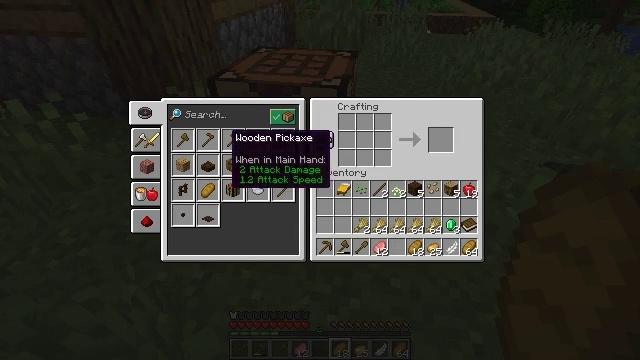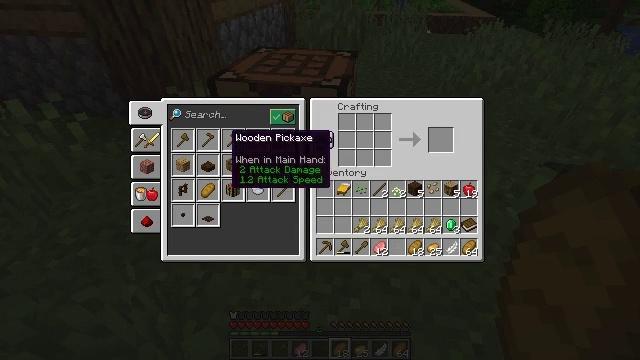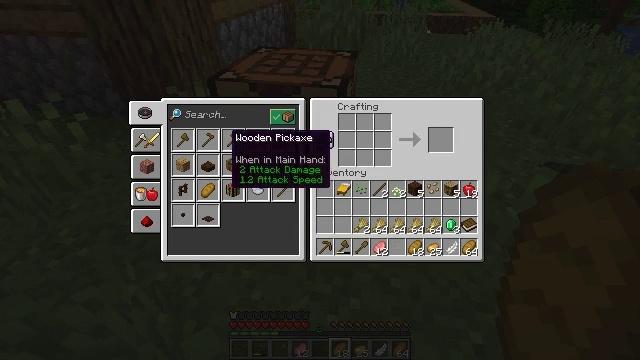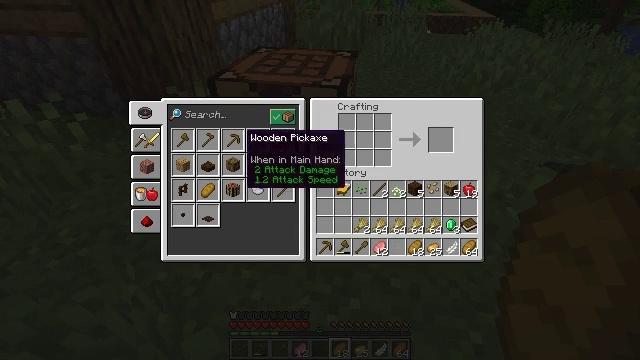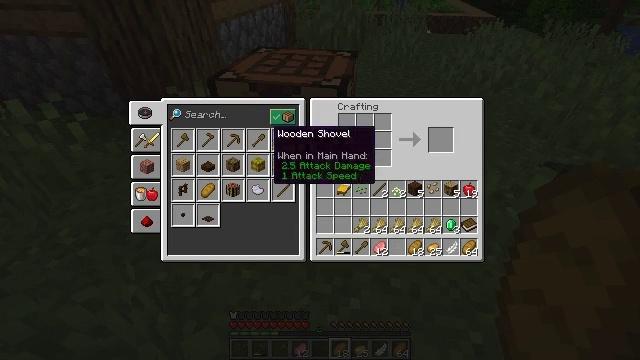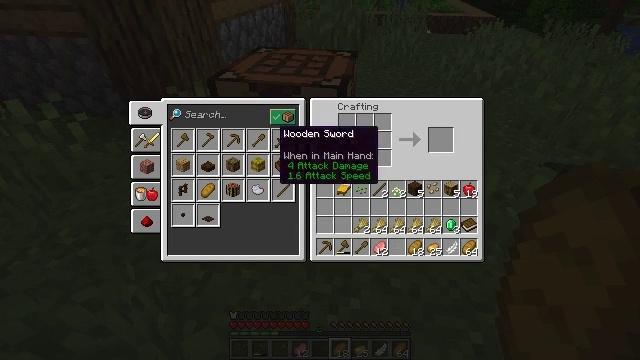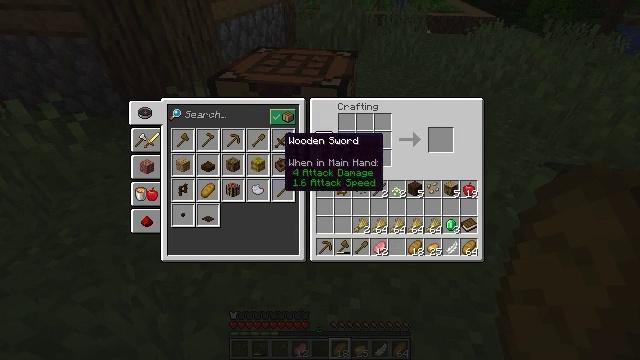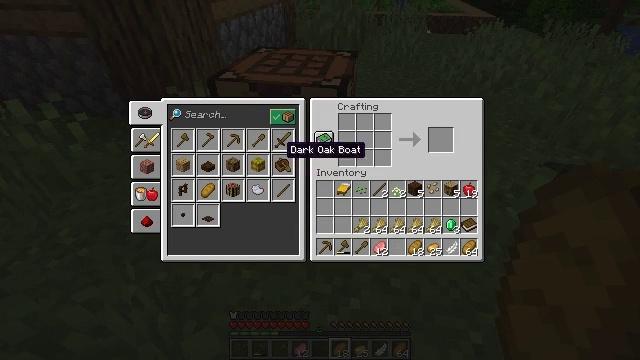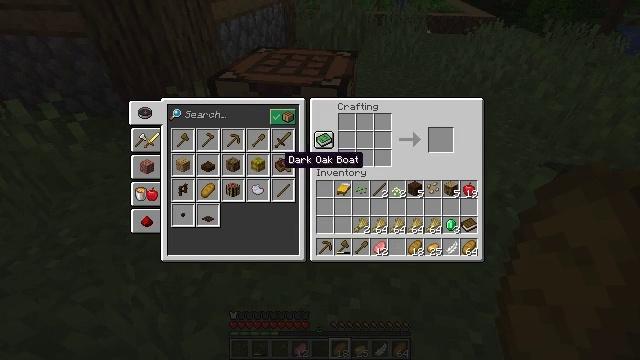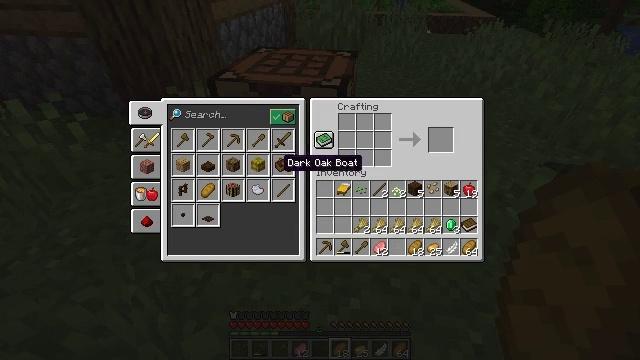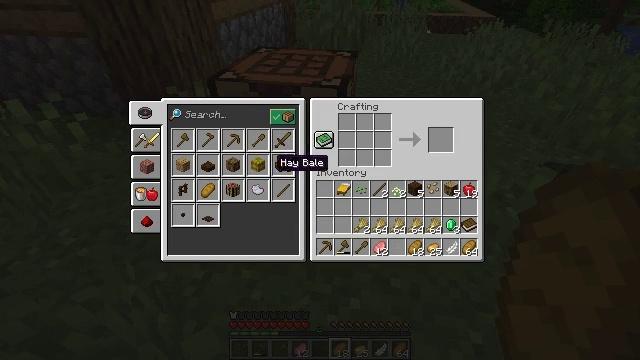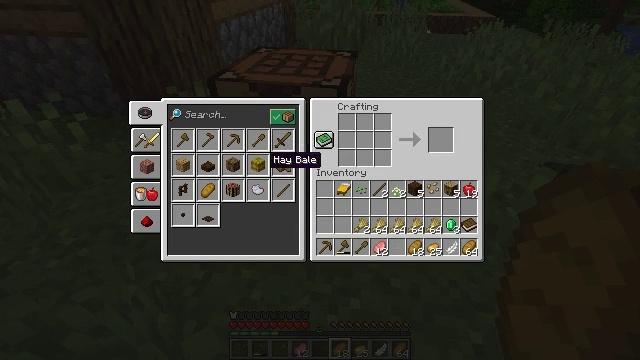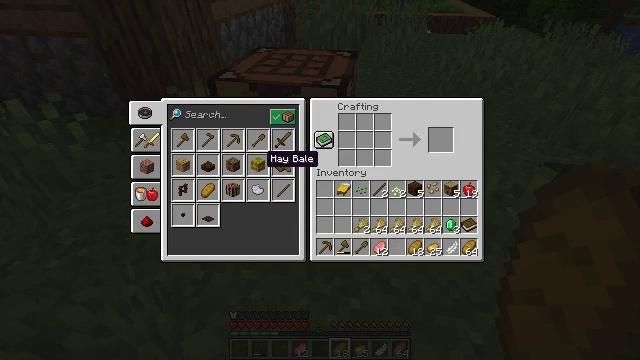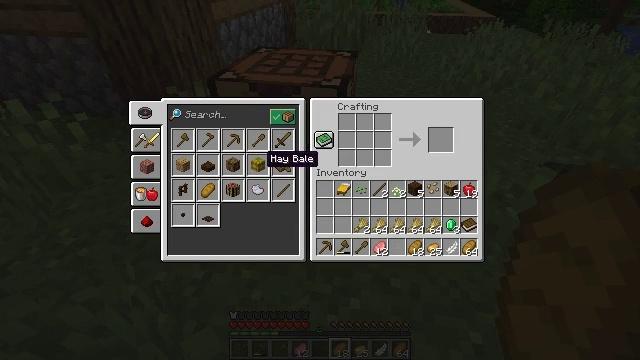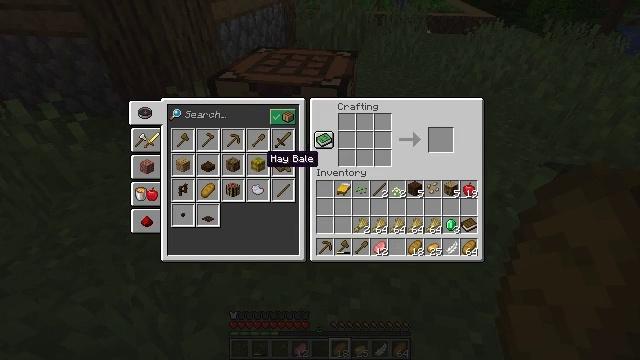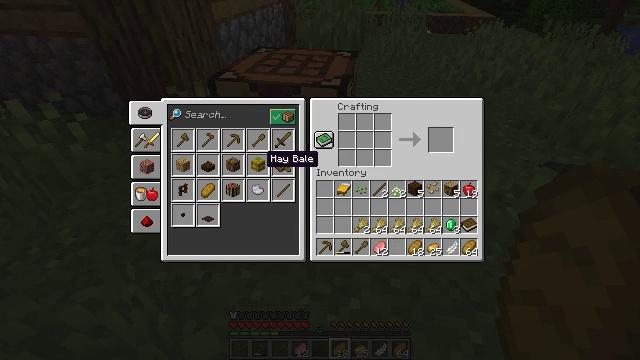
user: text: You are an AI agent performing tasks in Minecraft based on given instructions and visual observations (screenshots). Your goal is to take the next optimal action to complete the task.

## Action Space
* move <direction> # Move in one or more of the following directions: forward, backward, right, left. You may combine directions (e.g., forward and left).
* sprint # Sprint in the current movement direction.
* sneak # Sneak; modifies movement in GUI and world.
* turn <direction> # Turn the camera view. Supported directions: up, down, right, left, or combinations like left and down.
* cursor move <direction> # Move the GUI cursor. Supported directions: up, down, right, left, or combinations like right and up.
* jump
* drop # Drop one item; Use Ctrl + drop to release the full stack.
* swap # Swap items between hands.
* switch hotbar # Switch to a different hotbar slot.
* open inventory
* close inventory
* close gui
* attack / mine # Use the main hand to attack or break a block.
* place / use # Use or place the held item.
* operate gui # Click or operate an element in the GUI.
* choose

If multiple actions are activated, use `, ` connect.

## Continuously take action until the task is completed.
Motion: motion action
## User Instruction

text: Use the crafting table to make bread from wheat.
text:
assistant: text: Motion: no_op
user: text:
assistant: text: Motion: no_op
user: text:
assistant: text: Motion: cursor move right
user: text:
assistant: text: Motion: cursor move right
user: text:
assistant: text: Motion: no_op
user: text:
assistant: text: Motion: no_op
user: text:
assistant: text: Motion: cursor move down
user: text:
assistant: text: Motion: cursor move down
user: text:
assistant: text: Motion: no_op
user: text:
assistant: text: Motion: no_op
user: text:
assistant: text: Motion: cursor move left
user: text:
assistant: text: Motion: no_op
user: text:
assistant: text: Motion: no_op
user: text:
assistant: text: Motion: no_op
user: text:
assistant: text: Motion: no_op
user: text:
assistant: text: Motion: no_op
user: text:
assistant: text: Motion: no_op
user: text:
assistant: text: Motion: no_op
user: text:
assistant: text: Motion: no_op
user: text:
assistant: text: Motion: cursor move left
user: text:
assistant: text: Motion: no_op
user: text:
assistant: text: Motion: no_op
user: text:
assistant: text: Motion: no_op
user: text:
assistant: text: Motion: cursor move left
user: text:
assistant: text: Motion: no_op
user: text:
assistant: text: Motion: no_op
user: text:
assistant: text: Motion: no_op
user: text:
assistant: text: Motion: no_op
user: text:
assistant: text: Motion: no_op
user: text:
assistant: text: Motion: sneak